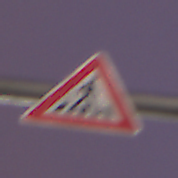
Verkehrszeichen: FussgaengerueberwegLinks
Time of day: SunriseSunset
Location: Outdoor (Urban)
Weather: PartlyCloudy
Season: NotSpecified
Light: Artificial